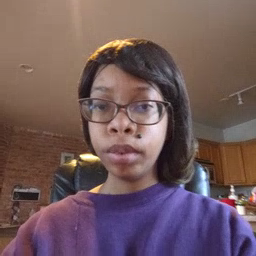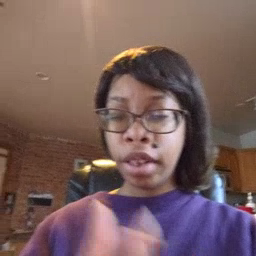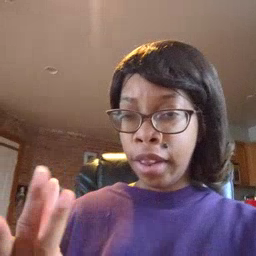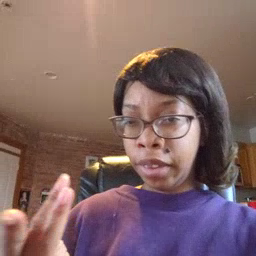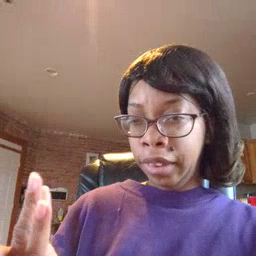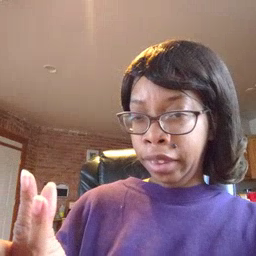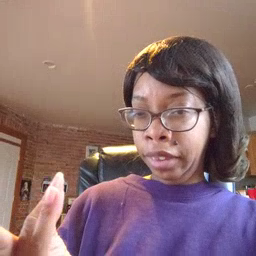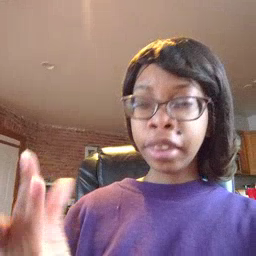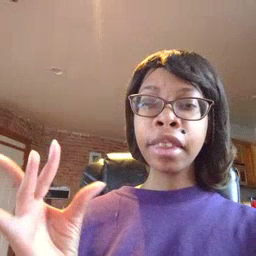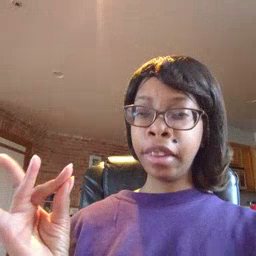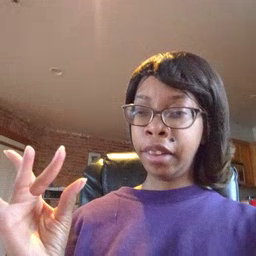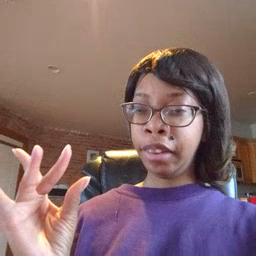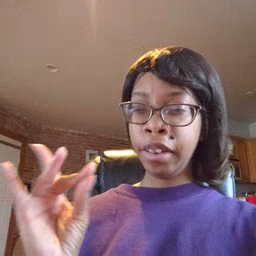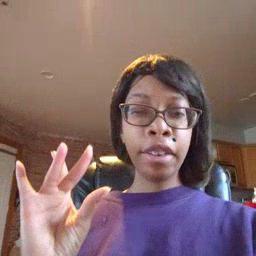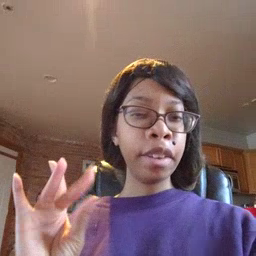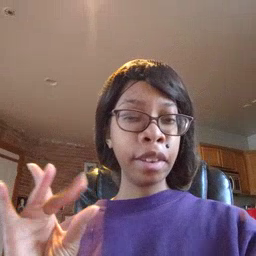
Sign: sticky